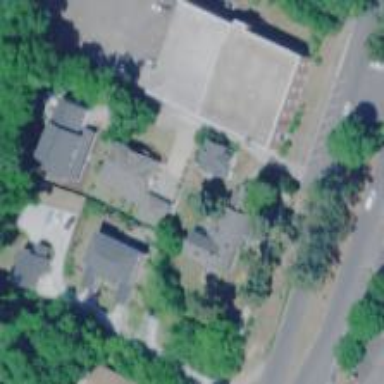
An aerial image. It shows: Historic house.